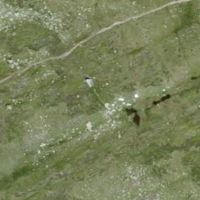
EUNIS habitat code: 26
Species observed at this site:
Milvus milvus
Marmota marmota